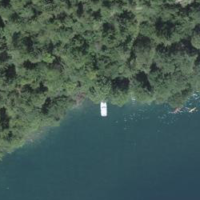
EUNIS habitat code: 41
Species observed at this site:
Vincetoxicum hirundinaria